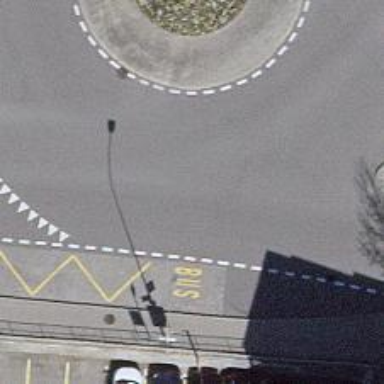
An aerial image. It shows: Bus stop with stop position for public transport.